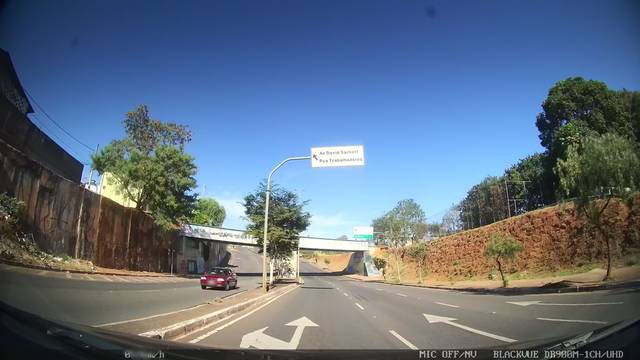
Region: Brazil
Coordinates: -19.954, -44.014